Aerial crown-view tile of a tropical tree (Barro Colorado Island, Panama), acquired 20241014:
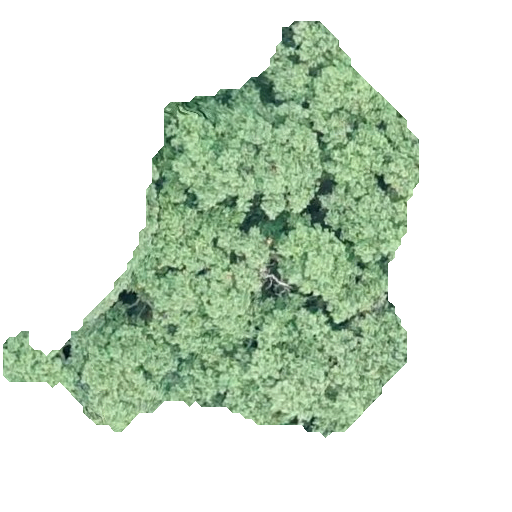
Species: Hieronyma alchorneoides
GBIF accepted scientific name: Hieronyma alchorneoides
Crown area: 151.132 m²